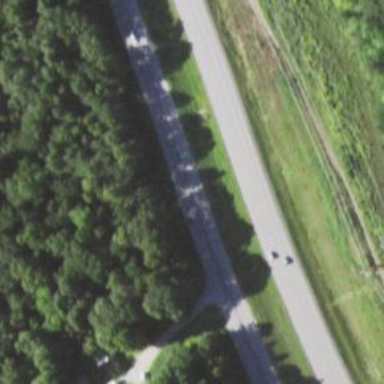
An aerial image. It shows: Expressway.